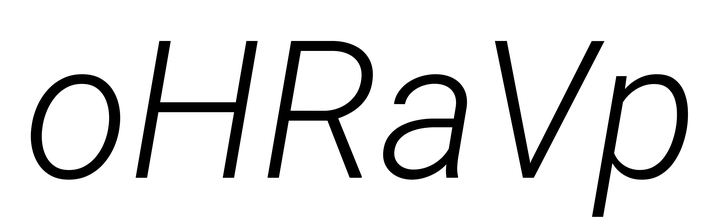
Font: Roboto-Italic_Light_Italic